Question: How can I make Youtube videos as below design:

Now please note that picture just an example basically I want simply to change Youtube video design on website where I will embed the video. Please also be aware that any information would count as help since I don't know from what to start and any example would be equal as answer.
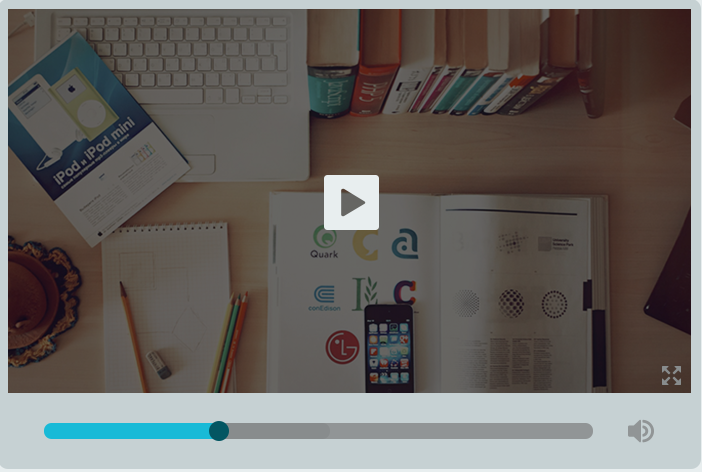
Answer: There's two way you can change the way how Youtube controls looks like.
1.add parameters.
In the video page you want to use, click'share' and 'embed', below the '<iframe>' code.
You can change video size, show suggested videos when this one finishes or not, hide controls.
'''
<iframe width="640" height="360" src="https://www.youtube.com/embed/0ES4oNo8B5I" frameborder="0" allowfullscreen></iframe>
'''
put a '?' after the url to add your first parameter 'autoplay=1', if you want to put more parameters, add '&' followed by other parameter.
'''
https://www.youtube.com/embed/0ES4oNo8B5I?autoplay=1&controls=0
'''
This code means autoplay video and hide controls.
Here's parameters reference you can look up.
<URL>
2.This one needs more tech like jQuery. There's no short way to cover this, so I put the link here.
<URL>